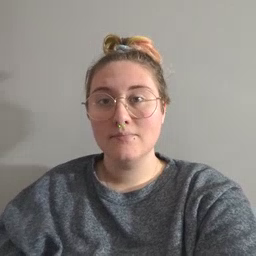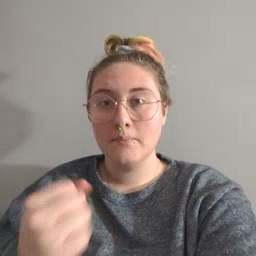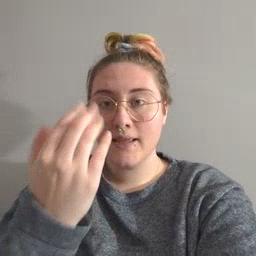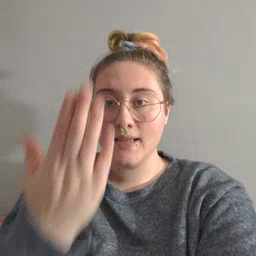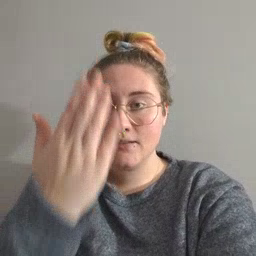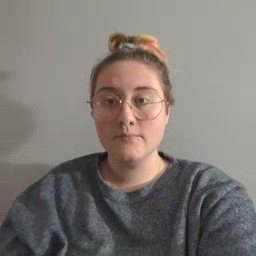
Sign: mitten